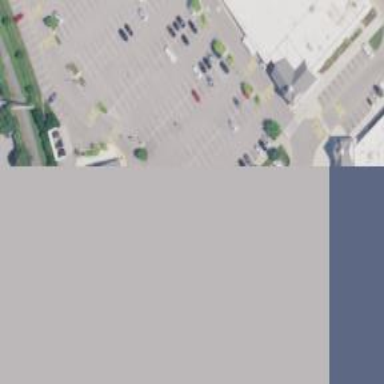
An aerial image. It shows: Parking space.